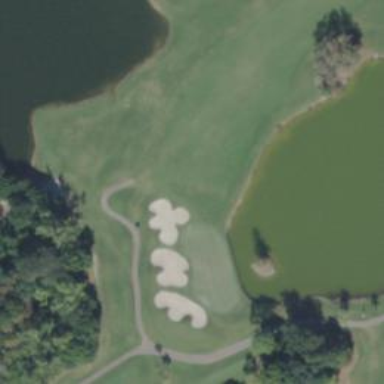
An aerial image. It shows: Golf hole.